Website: lowes
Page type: billing-address
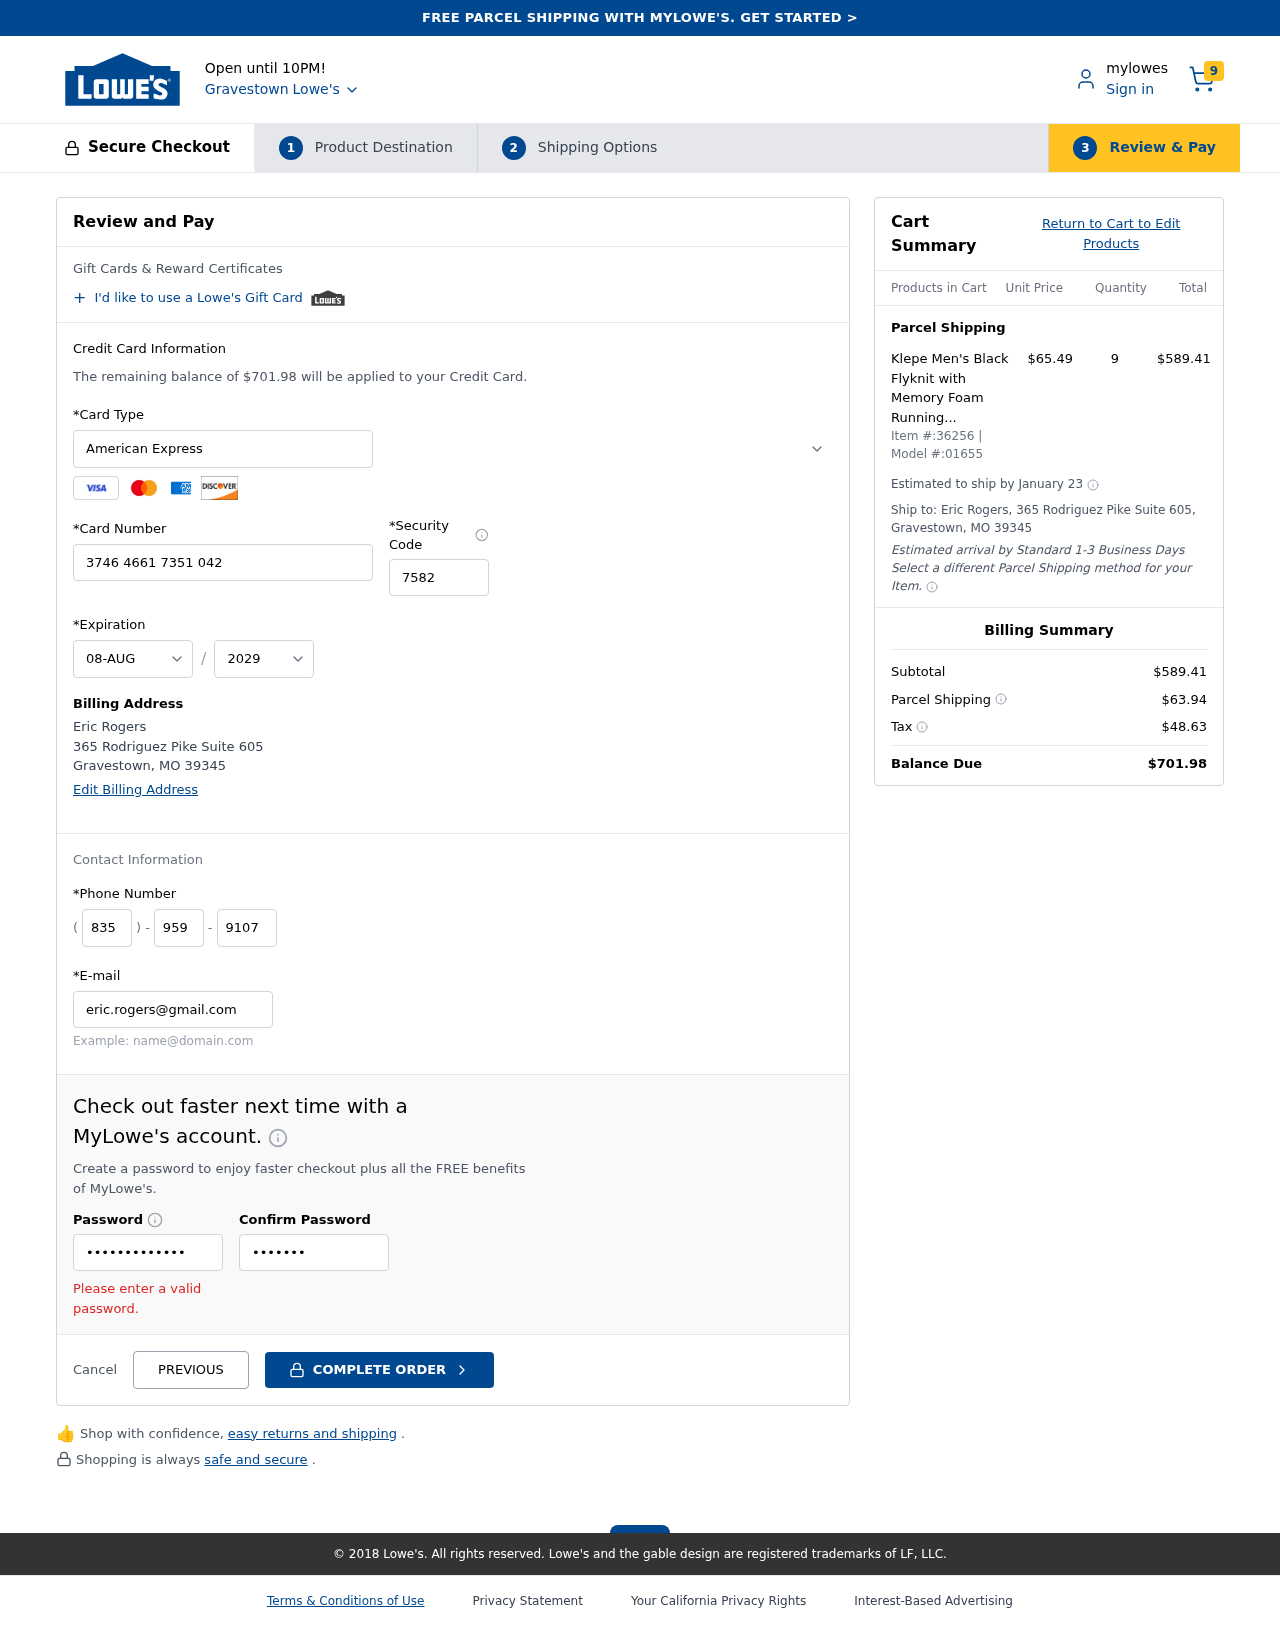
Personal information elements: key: PII_CARD_CVV
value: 7582
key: PII_CARD_EXPIRY_MONTH
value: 08
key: PII_CARD_EXPIRY_YEAR
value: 29
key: PII_CARD_NUMBER
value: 3746 4661 7351 042
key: PII_CARD_TYPE
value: American Express
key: PII_CITY
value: Gravestown
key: PII_CITY_STATE_ZIP
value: Gravestown, MO 39345
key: PII_EMAIL
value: eric.rogers@gmail.com
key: PII_FULLNAME
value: Eric Rogers
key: PII_PHONE_AREA
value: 835
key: PII_PHONE_PREFIX
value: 959
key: PII_PHONE_SUFFIX
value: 9107
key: PII_STREET
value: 365 Rodriguez Pike Suite 605
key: PII_FULLNAME2
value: Eric Rogers
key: PII_STATE_ABBR
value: MO
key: PII_POSTCODE
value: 39345
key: PII_POSTCODE_FULL
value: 39345
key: PII_CITY_STATE
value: Gravestown, MO
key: PII_POSTCODE_NUMERIC
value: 39345
Product elements: key: PRODUCT1_NAME
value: Klepe Men's Black Flyknit with Memory Foam Running Shoes-6 UK (40 EU) (7 US) (BX020/BLK)
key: PRODUCT1_PRICE
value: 65.49
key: PRODUCT1_QUANTITY
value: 9
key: PRODUCT_ITEM_NUMBER
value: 36256
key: PRODUCT_MODEL_NUMBER
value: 01655
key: PRODUCT1_LINE_TOTAL
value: $589.41
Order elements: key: ORDER_NUM_ITEMS
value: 9
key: ORDER_TOTAL
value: $701.98
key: ORDER_SHIPPING_DATE
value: January 23
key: ORDER_SUBTOTAL
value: $589.41
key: ORDER_SHIPPING_COST
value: $63.94
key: ORDER_TAX
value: $48.63